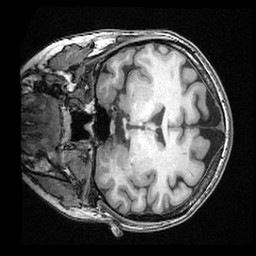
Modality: T1w
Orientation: coronal
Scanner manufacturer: ge
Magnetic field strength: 3 T
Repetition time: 0.008572 s
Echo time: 0.003384 s